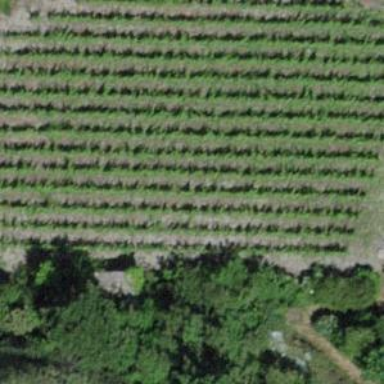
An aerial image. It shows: Vineyard with grape crops.